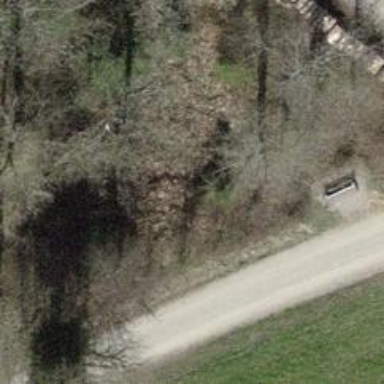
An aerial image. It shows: Bench for seating.